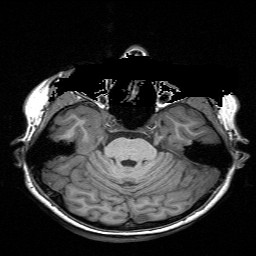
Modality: T1w
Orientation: coronal